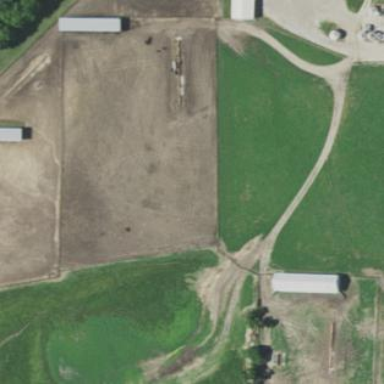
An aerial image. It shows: Farmyard area.